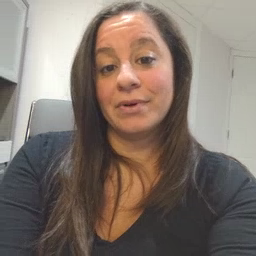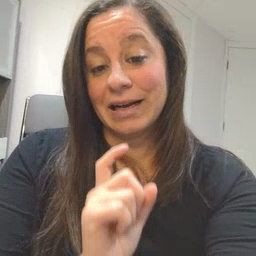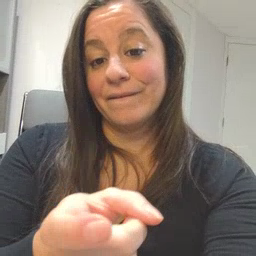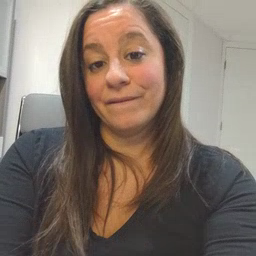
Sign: give